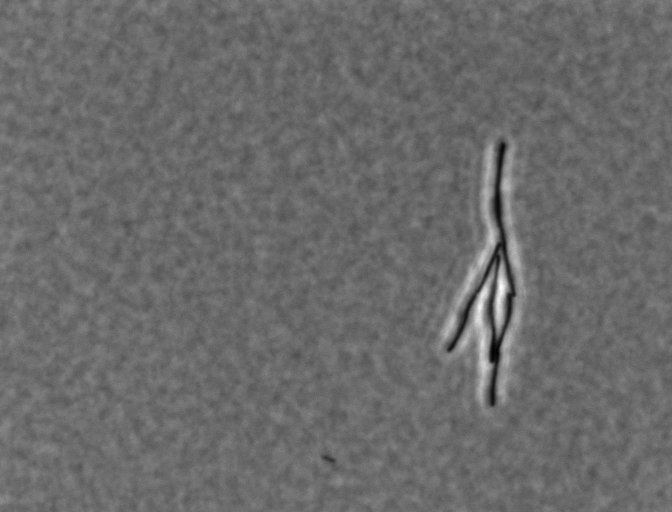
Bacillus subtilis